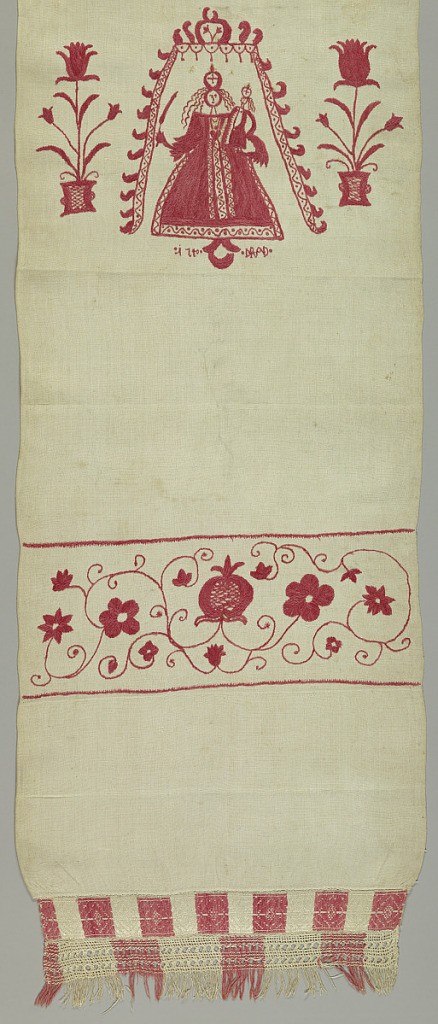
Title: Towel
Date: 1740
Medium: cotton embroidery, linen foundation Technique: cross, running, interlacing, and surface satin stitches on plain weave
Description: Towel ornamented with three bands of embroidery; one showing the Virgin and Child under a canopy with "1740 DRAD" and two flowering scrolls.  At the bottom, a band of darning and knotted fringe.